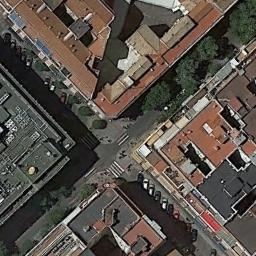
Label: intersection